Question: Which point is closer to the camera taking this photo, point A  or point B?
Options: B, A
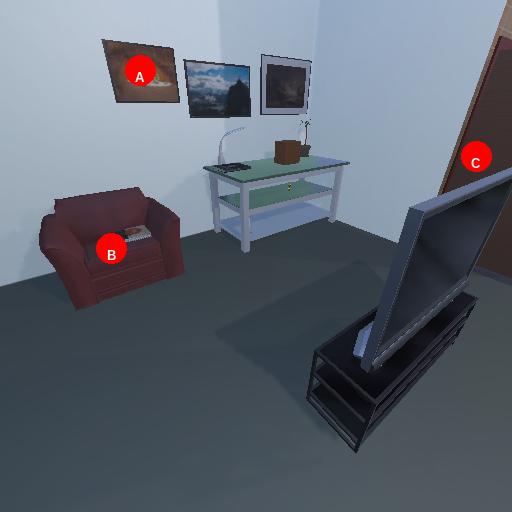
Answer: B